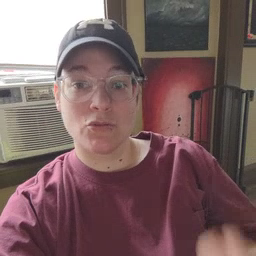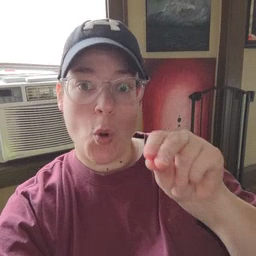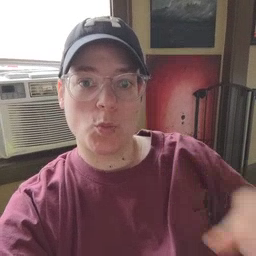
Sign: no